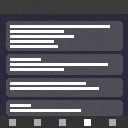
Screen state: on